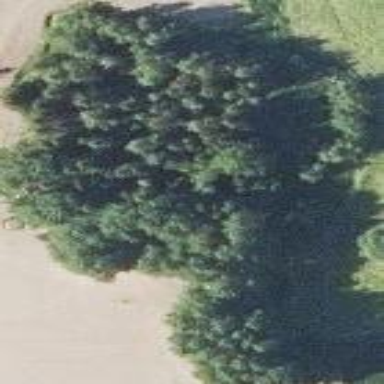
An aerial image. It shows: Forest area.